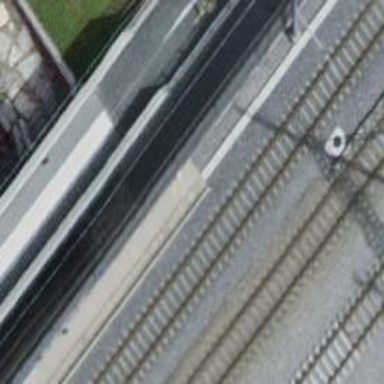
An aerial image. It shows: Bridge over railway with electrified contact lines.